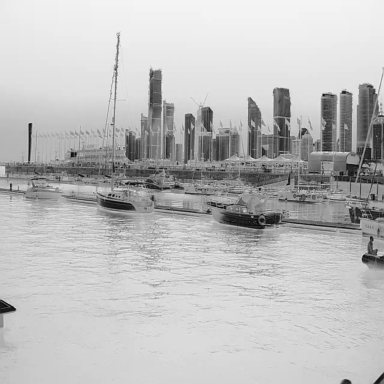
There are five canoes in the infrared image.